Question: I have develop app in which I set layout '480 * 320', it is starting from top. But my problem is there is one in build border are display when we take a new project and it is display in all 'activity'. So I want to 'disable' it.
Border like

So can you tell how can I remove it or hide it?
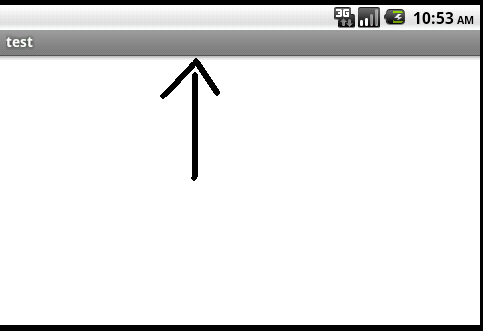
Answer: I think what you are trying to do is hide the of the application. You can do that by changing the application theme.
Add 'android:theme="@android:style/Theme.Light.NoTitleBar"' in the '<application>' tag of your manifest file.
Any theme with '.NoTitleBar' should do the trick.